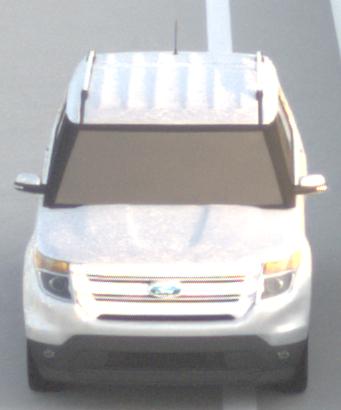
Make: Ford
Model: Explorer
Detailed model: Gen. 5
Model produced from: 2010
Model produced until: 2019
Doors: 5
Color: white
Road condition: dry road
Daytime: sunrise or sunset
Contrast: low contrast